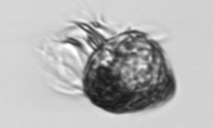
Label: Strombidium_morphotype2